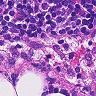
Metastatic tissue present: no